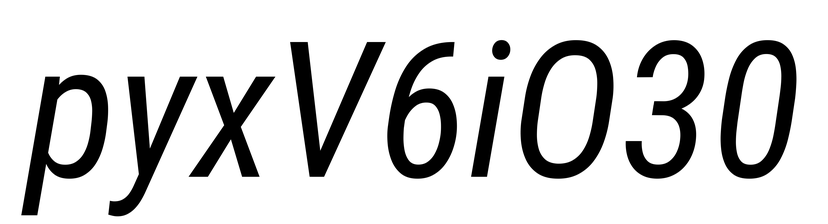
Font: Roboto-Italic_Condensed_Italic